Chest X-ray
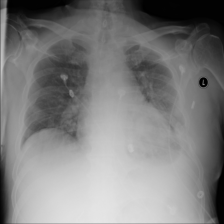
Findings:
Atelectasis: negative
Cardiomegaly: negative
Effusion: positive
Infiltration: negative
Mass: negative
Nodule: negative
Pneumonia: negative
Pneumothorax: negative
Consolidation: negative
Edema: negative
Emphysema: negative
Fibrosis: negative
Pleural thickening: negative
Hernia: negative